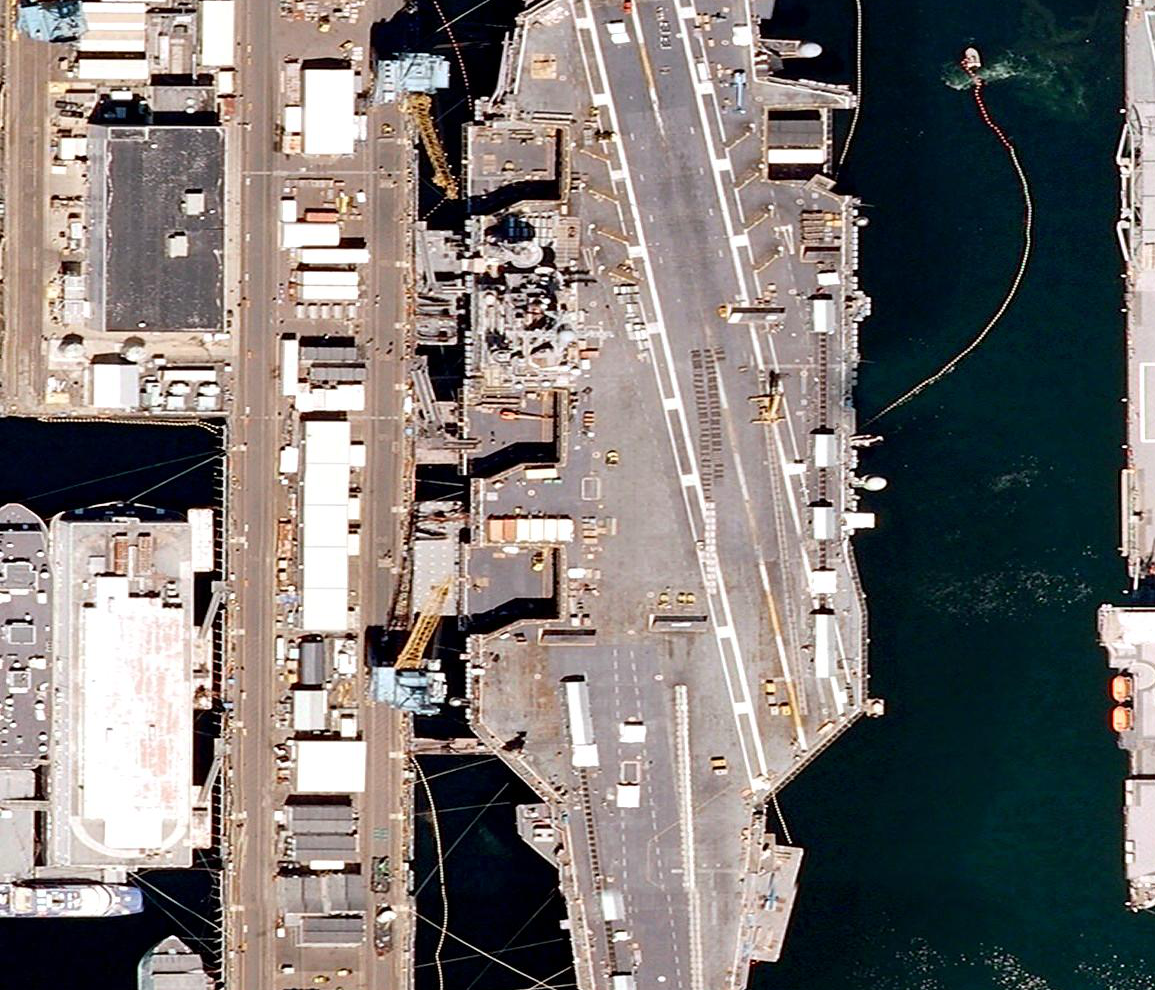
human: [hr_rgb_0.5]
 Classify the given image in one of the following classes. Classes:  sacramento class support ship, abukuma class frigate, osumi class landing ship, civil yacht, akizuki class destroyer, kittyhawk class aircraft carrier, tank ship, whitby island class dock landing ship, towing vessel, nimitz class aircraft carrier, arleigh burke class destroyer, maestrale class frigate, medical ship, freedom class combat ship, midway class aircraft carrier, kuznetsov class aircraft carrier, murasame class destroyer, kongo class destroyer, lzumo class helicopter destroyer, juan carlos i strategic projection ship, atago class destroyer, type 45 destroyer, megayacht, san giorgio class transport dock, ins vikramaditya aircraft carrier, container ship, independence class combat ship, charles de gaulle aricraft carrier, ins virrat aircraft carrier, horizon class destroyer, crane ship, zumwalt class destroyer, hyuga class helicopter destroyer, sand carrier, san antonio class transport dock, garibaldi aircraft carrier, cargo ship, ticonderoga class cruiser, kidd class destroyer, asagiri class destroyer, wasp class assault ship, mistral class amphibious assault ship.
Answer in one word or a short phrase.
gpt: Nimitz class aircraft carrier